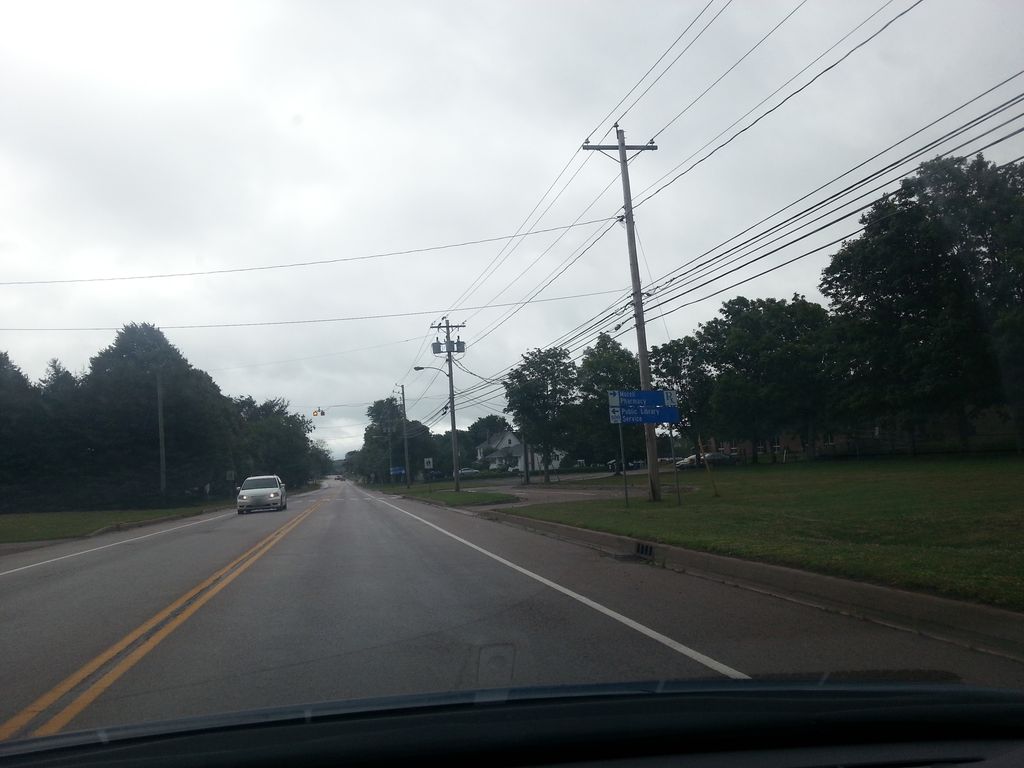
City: charlottetown